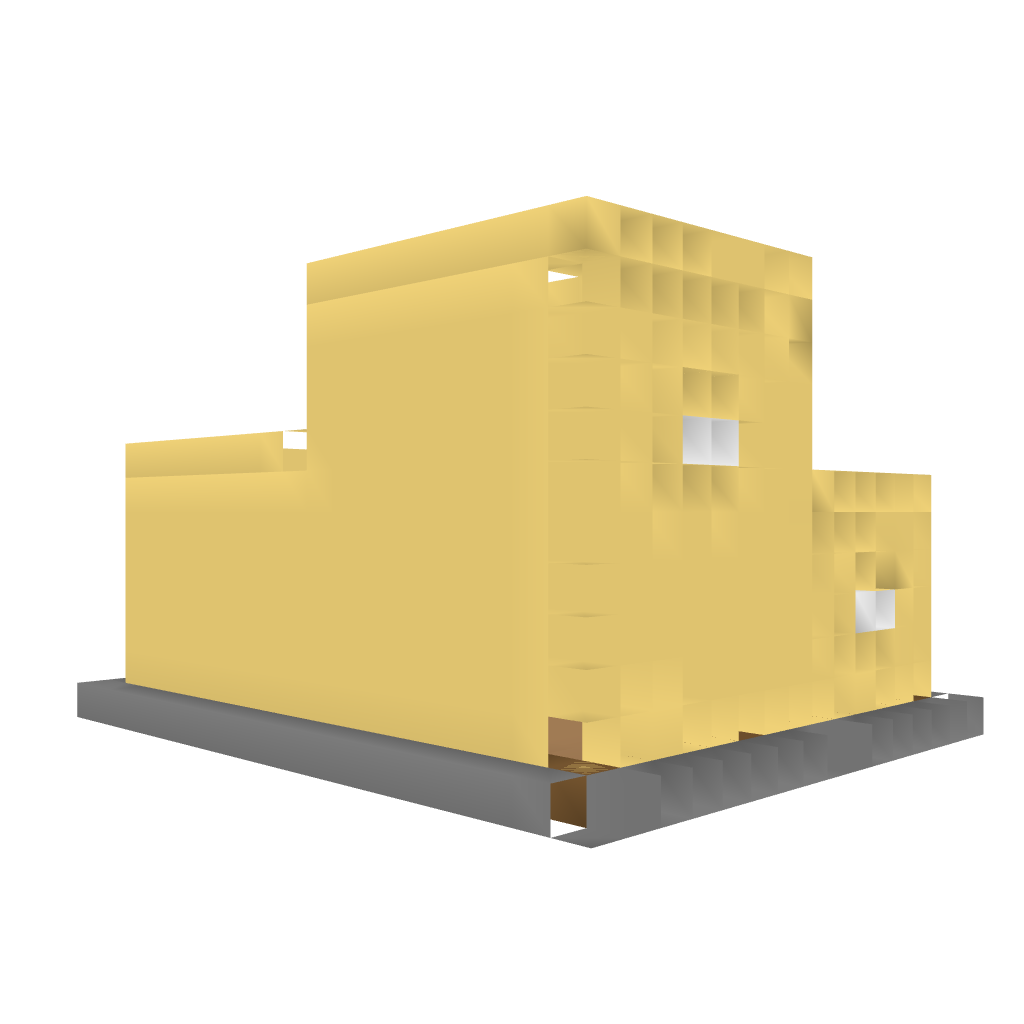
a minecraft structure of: Adobe House bad low quality